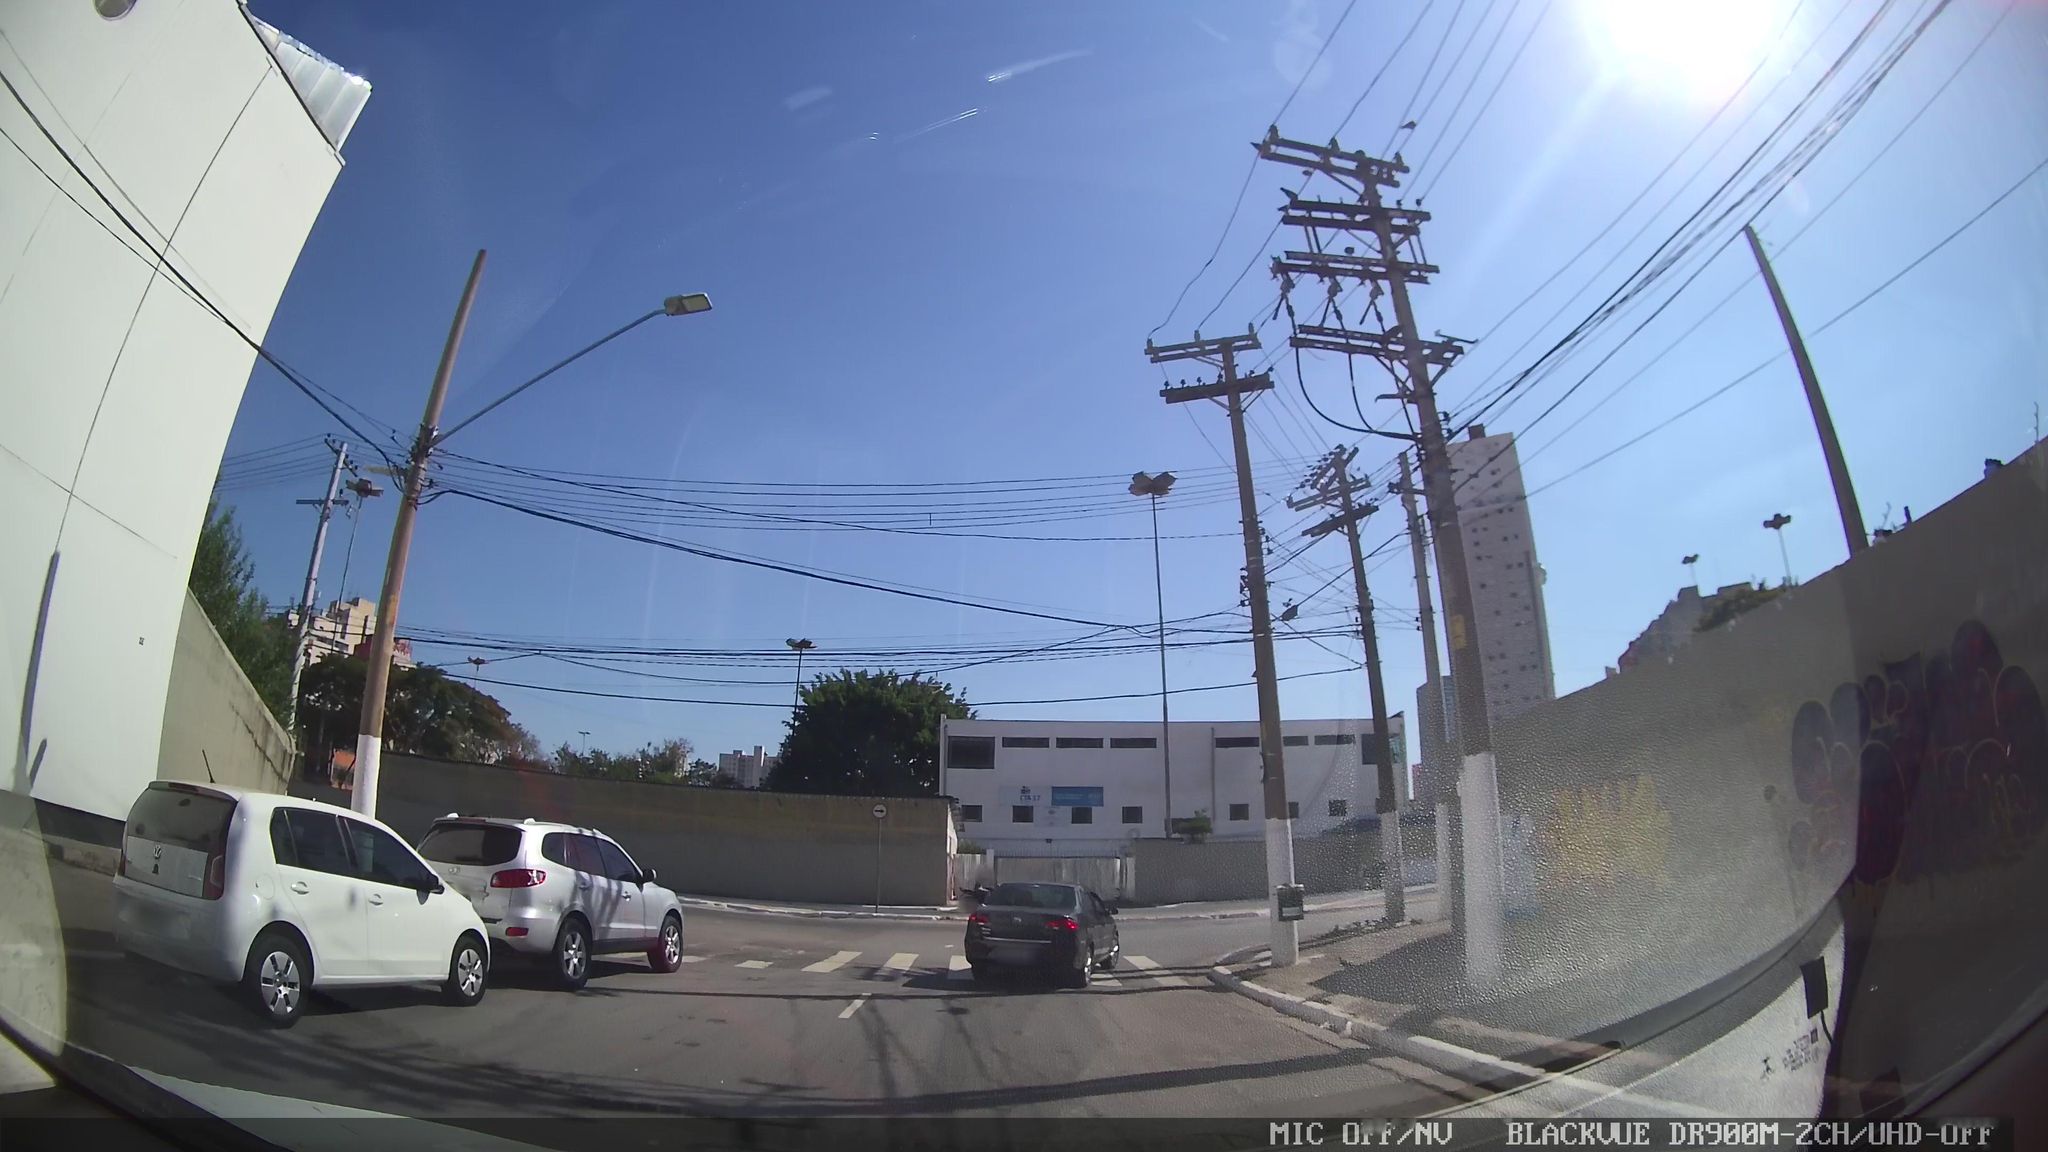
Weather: clear
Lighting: day
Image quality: good
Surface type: driving surface
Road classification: residential
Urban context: urban centre
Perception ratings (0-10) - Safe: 1.1, Lively: 3.66, Beautiful: 3.21, Boring: 7.91, Depressing: 3.25, Wealthy: 1.35